Aerial crown-view tile of a tropical tree (Barro Colorado Island, Panama), acquired 20240813:
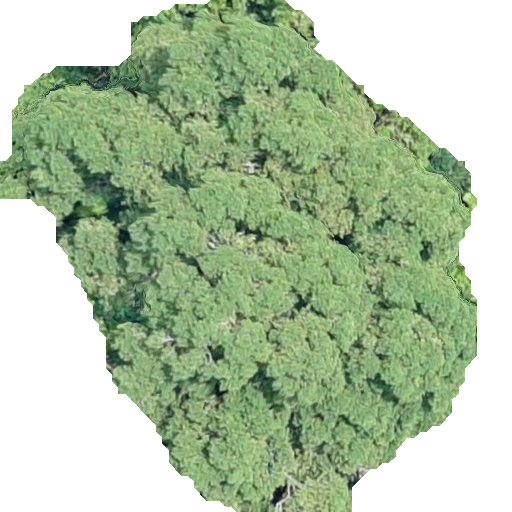
Species: Calophyllum longifolium
GBIF accepted scientific name: Calophyllum longifolium
Crown area: 255.457 m²